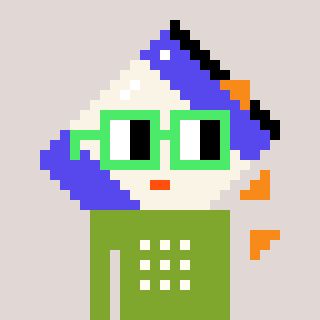
a pixel art character with square light green glasses, a chips-shaped head and a slimegreen-colored body on a warm background